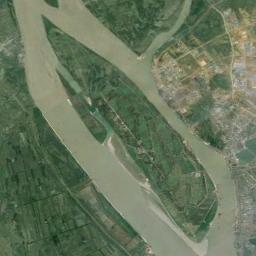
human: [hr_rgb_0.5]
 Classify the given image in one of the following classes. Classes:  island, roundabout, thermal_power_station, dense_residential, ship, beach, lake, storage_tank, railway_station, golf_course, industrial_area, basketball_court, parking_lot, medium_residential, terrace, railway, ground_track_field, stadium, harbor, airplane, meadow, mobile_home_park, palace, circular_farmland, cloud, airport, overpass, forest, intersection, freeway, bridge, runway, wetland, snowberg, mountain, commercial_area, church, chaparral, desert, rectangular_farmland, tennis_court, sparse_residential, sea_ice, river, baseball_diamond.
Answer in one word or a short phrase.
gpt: island